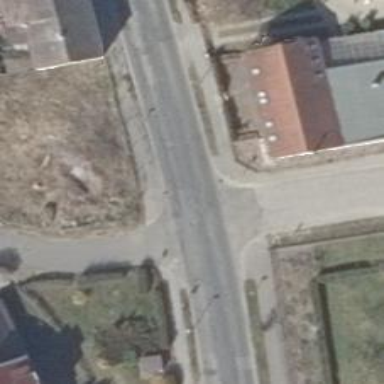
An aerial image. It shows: Unmarked crossing on the road.